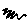
Label: zigzag